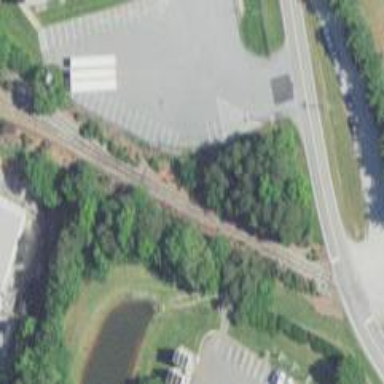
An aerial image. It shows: Railway spur service.